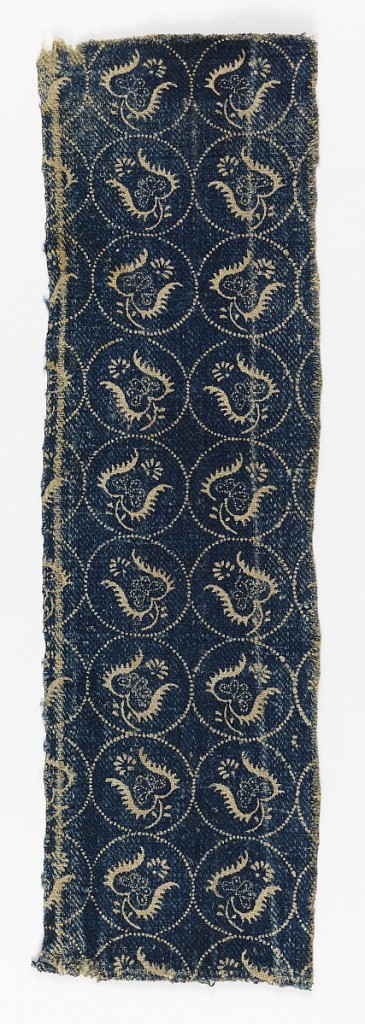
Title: Textile
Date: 18th century
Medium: bast fiber Technique: blue resist on 2/2 twill
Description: Blue resist on ivory in a pattern of blossoms in circles. A square pattern layout with pattern reversed in alternate rows. One unit is 3 inches high. Selvage on one side.